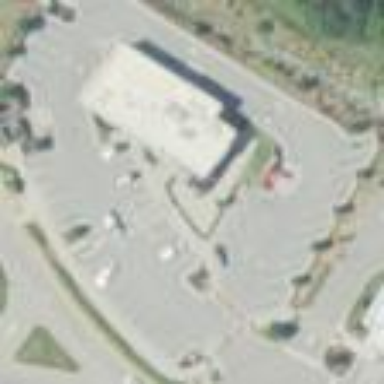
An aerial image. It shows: Parking area with asphalt surface.